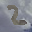
Label: 2